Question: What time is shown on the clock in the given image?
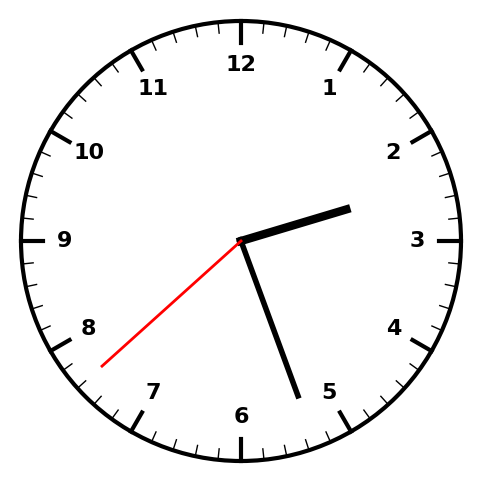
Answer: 02:26:38